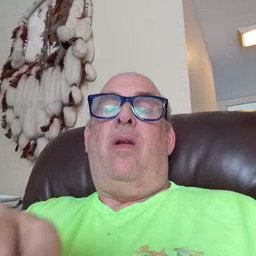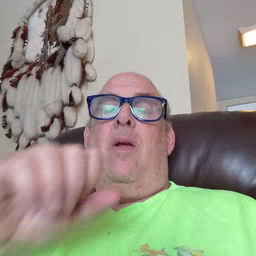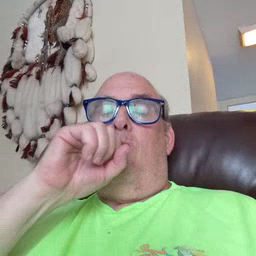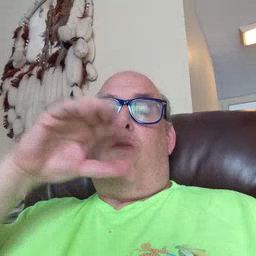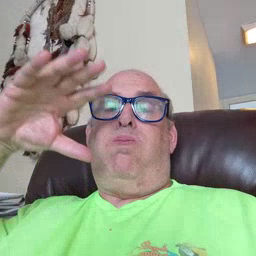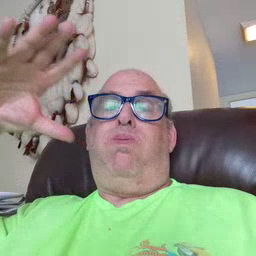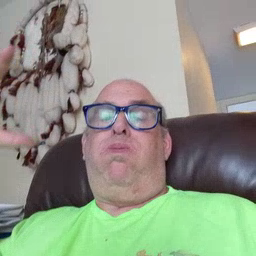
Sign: balloon